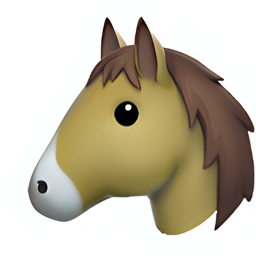
Name: horse face
Emoji: 🐴
Group: Animals & Nature
Sub-group: animal-mammal